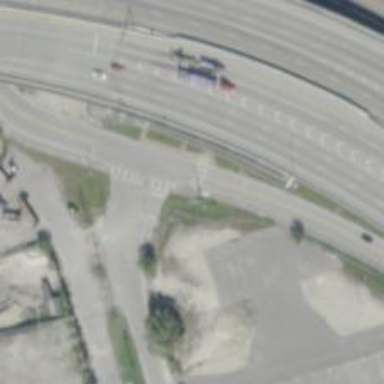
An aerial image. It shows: Cycleway.